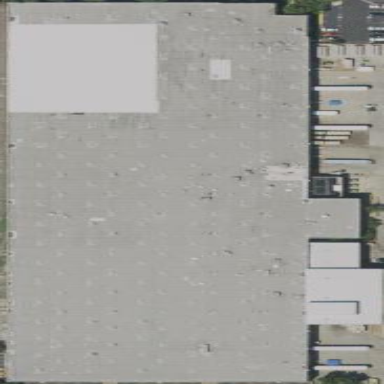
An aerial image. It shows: Industrial building.